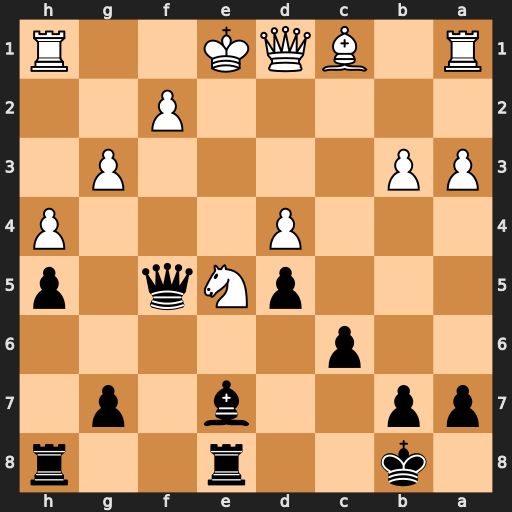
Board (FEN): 1k2r2r/pp2b1p1/2p5/3pNq1p/3P3P/PP4P1/5P2/R1BQK2R
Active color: b
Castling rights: KQ
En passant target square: -
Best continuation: Qe4+ Be3 Qxh1+